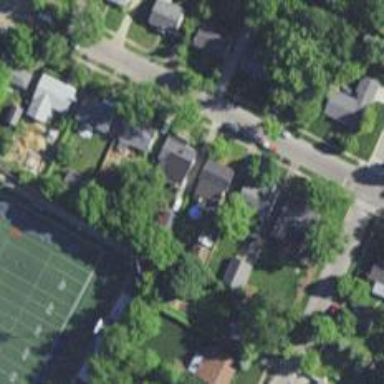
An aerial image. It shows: Neighborhood.